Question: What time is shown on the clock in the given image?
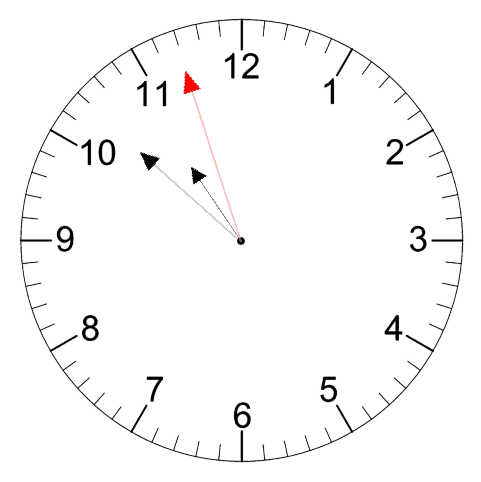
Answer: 10:51:57